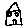
Label: house